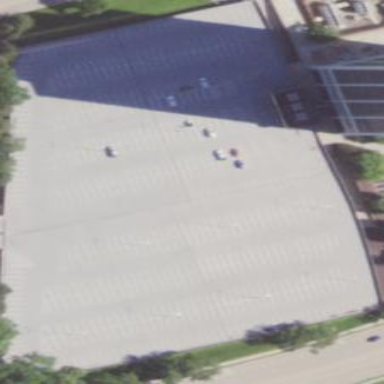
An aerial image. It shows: Multi-storey parking building.